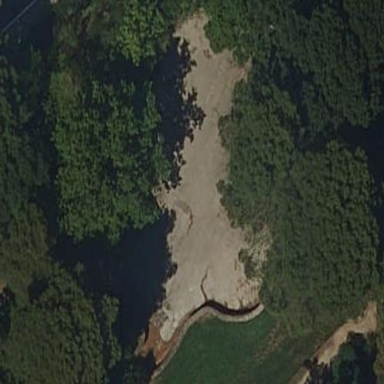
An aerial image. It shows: Pond with natural water.